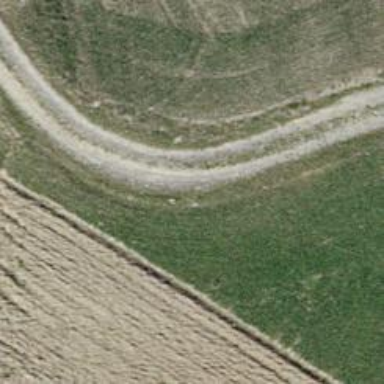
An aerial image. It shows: Pebblestone track with grade2 tracktype.